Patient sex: M
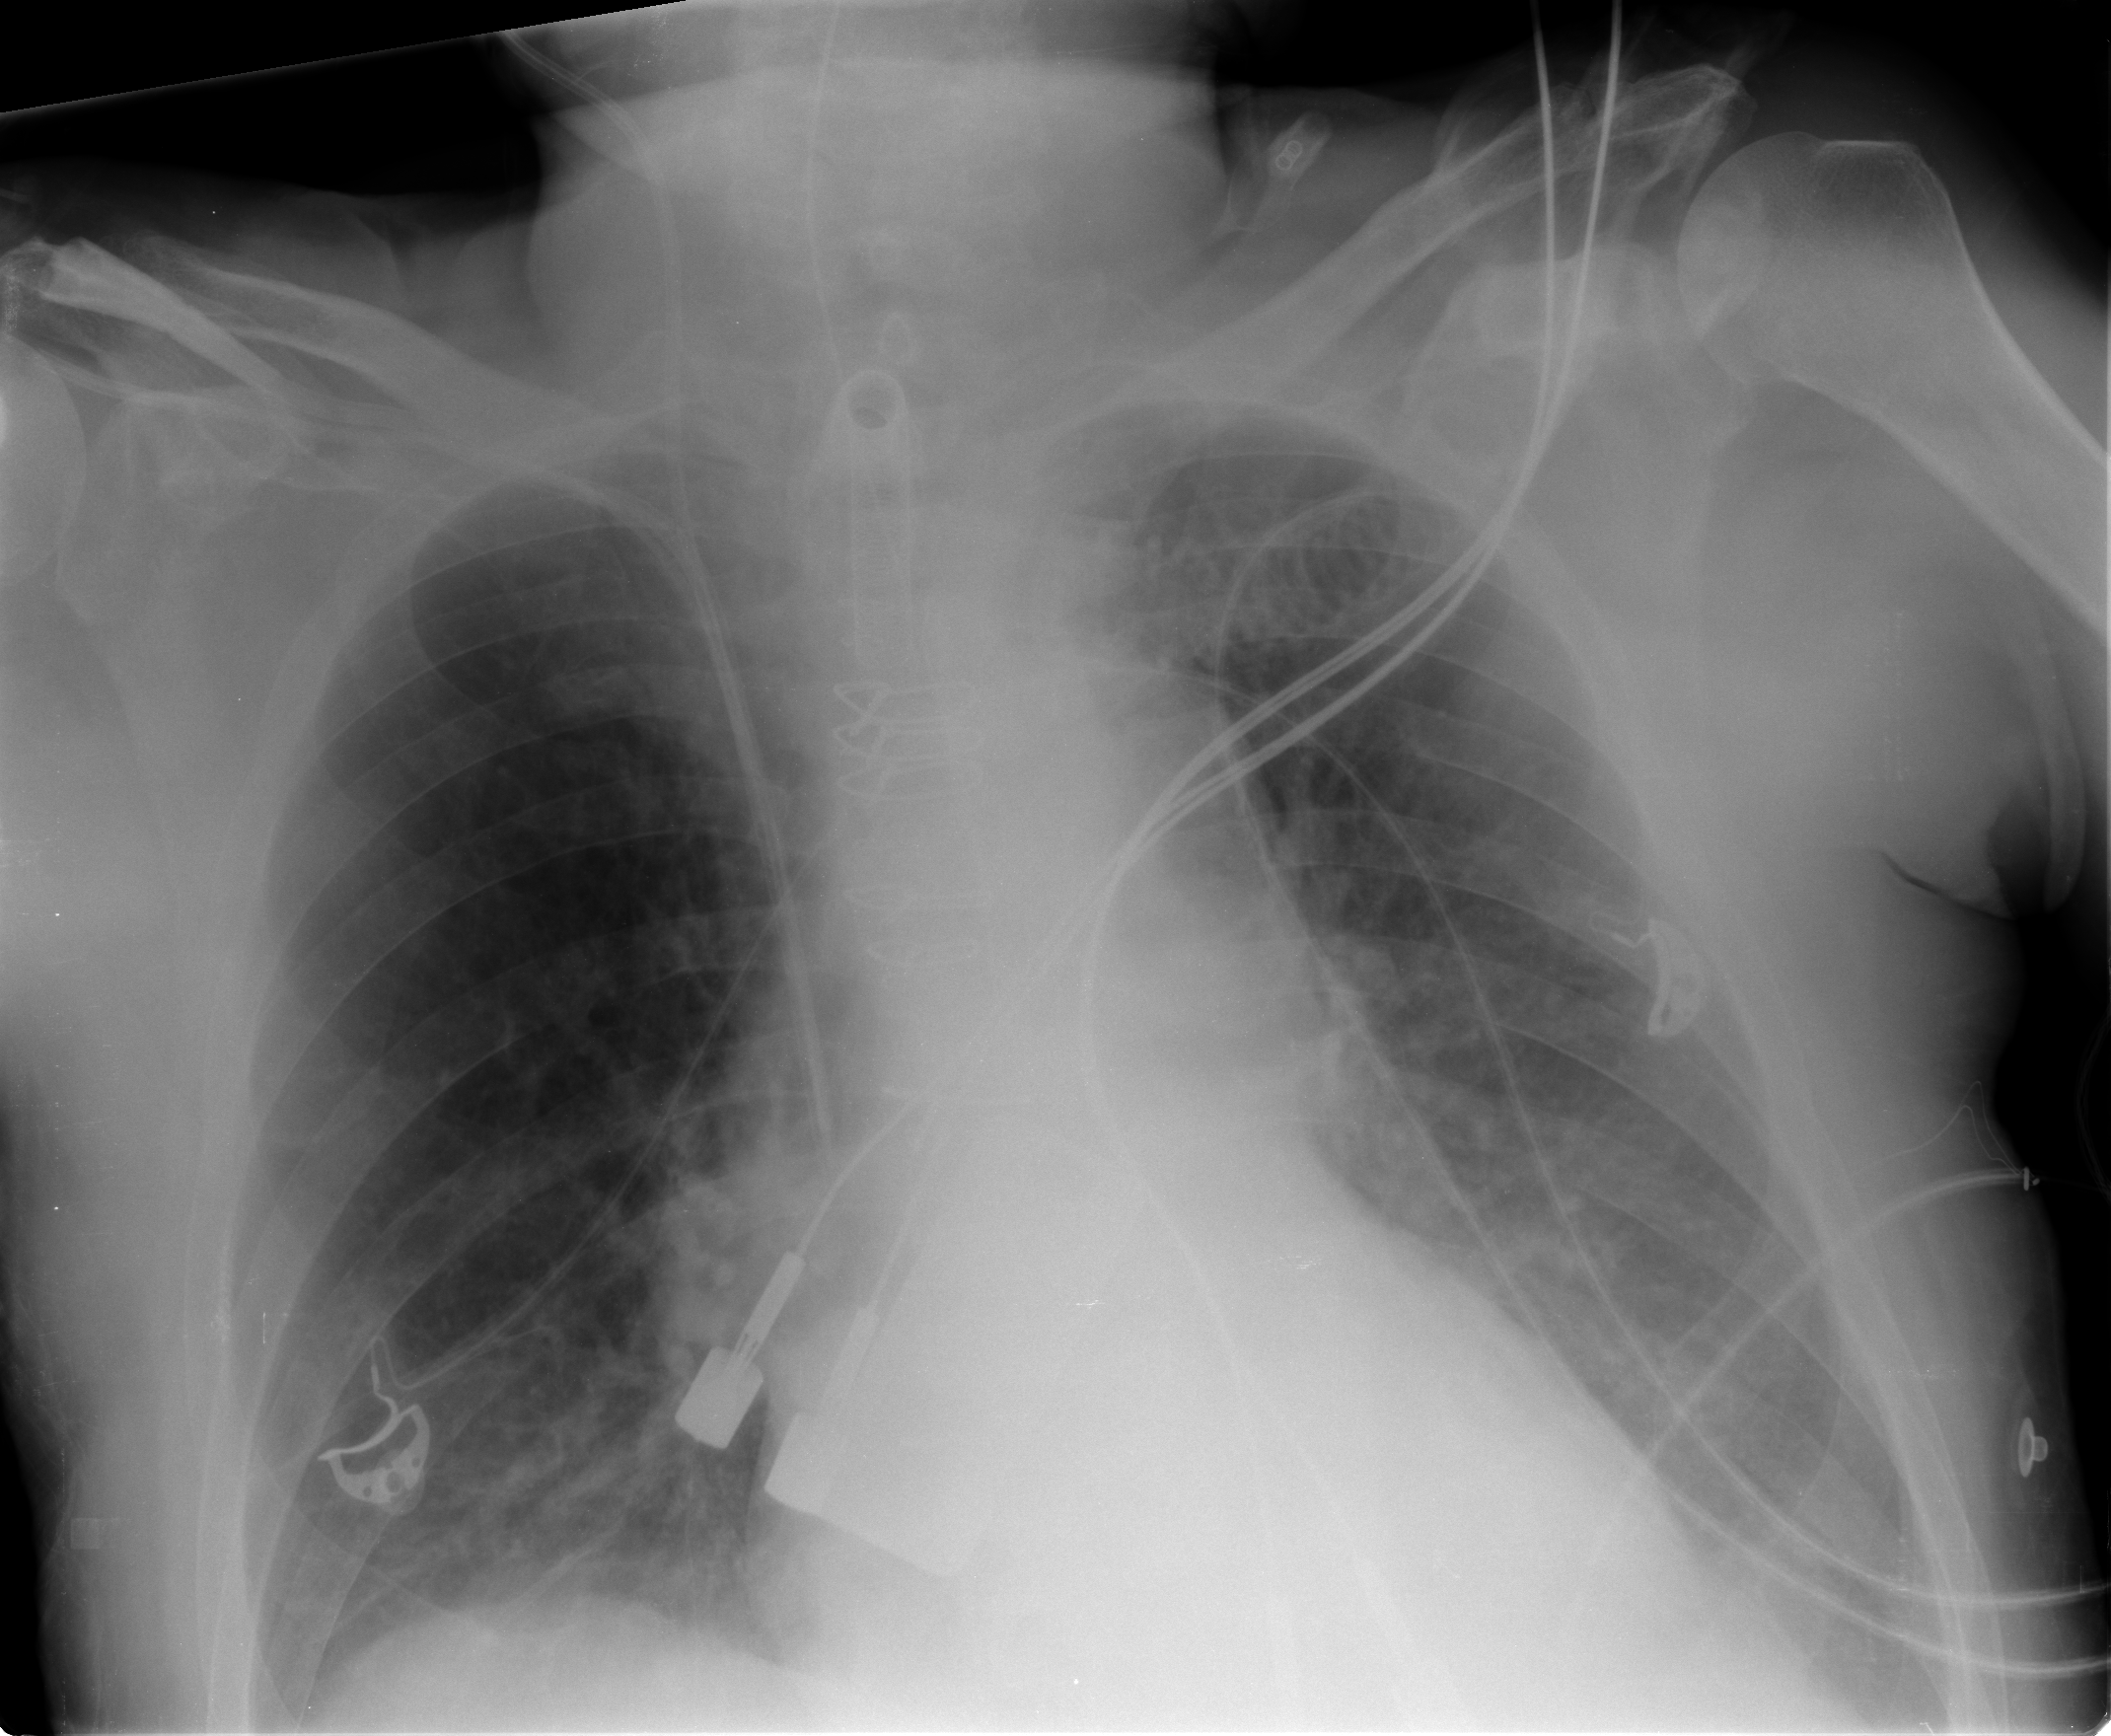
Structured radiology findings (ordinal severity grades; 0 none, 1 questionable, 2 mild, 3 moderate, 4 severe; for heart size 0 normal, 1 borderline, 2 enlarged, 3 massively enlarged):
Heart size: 0
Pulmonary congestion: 0
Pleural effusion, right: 0
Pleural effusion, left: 2
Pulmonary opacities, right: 0
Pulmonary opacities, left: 0
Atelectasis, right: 2
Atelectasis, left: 2